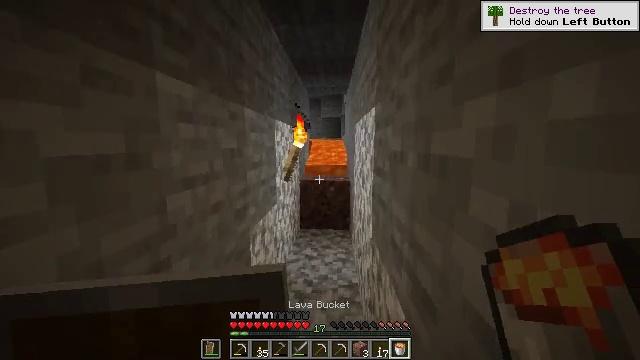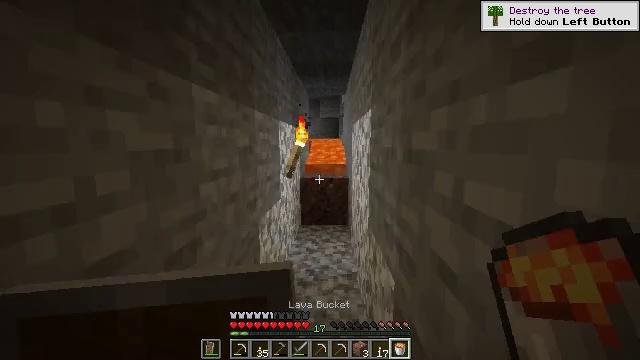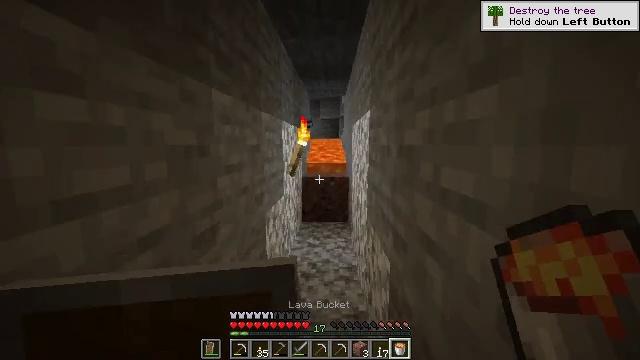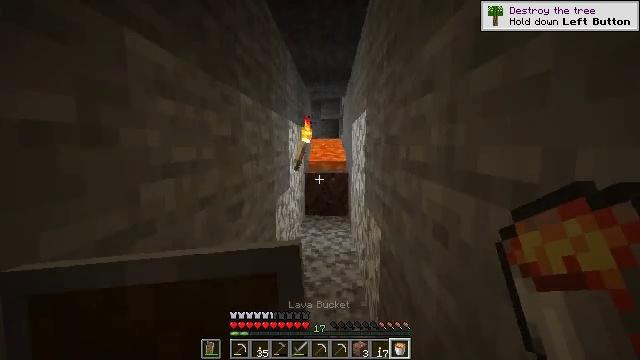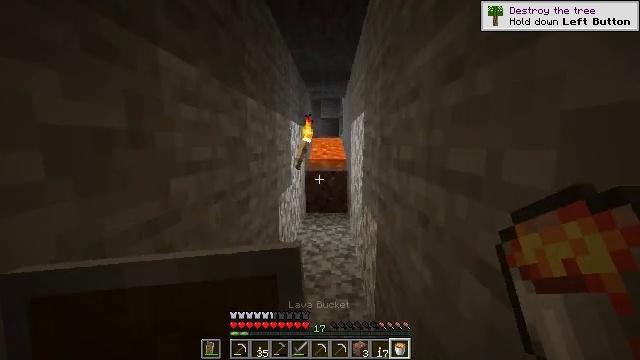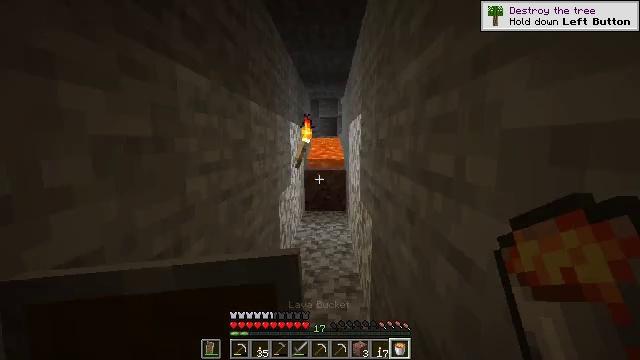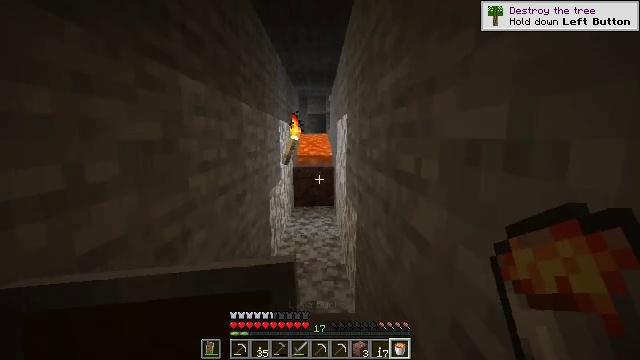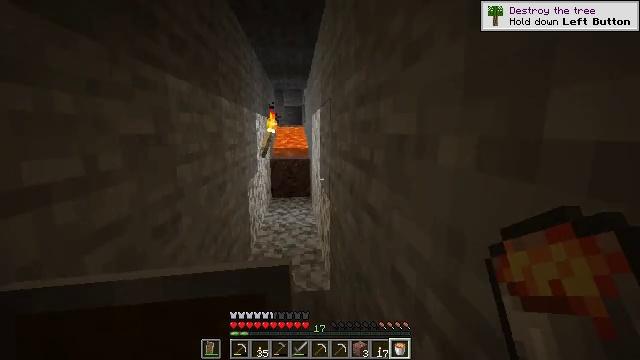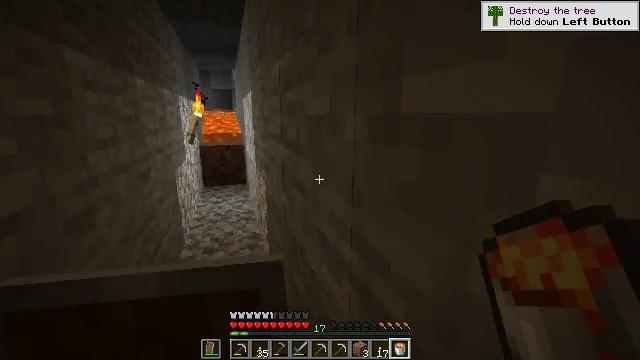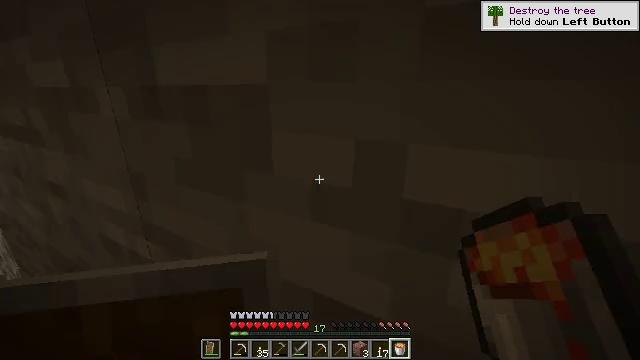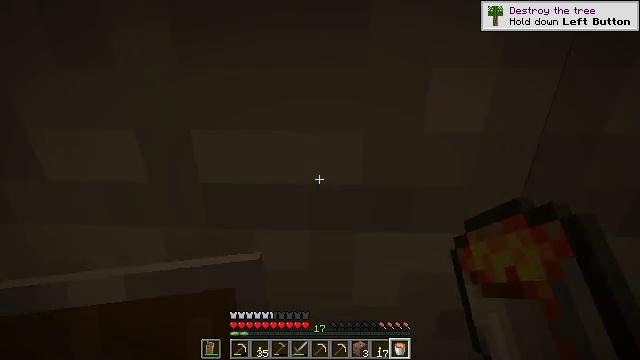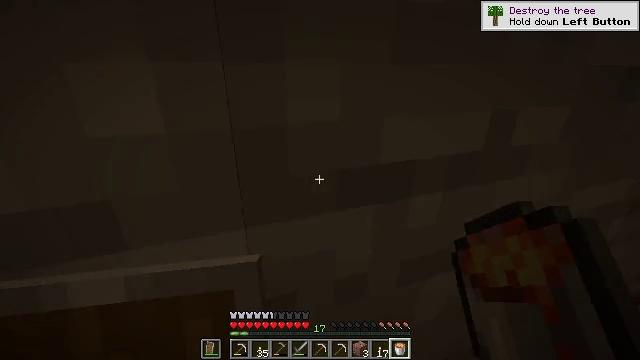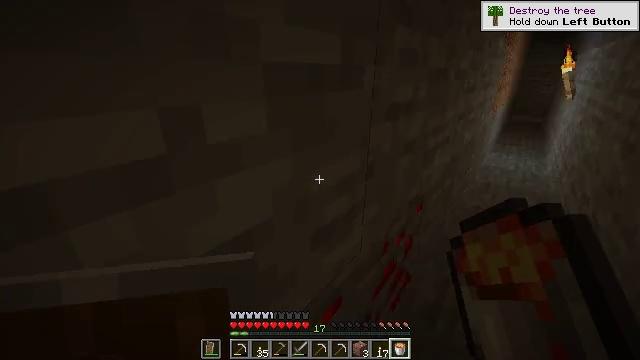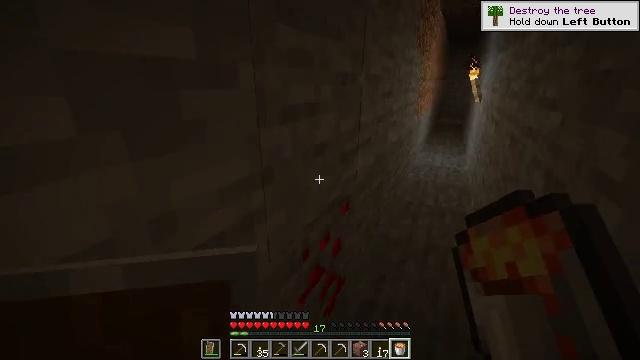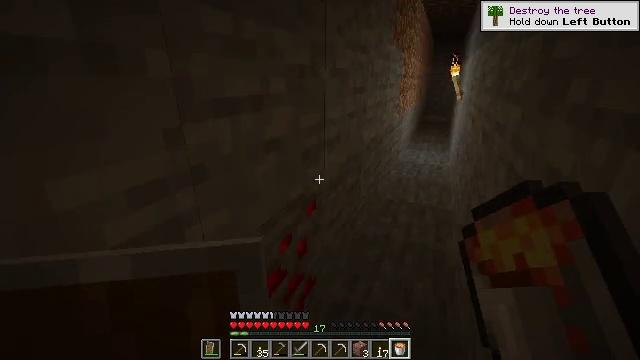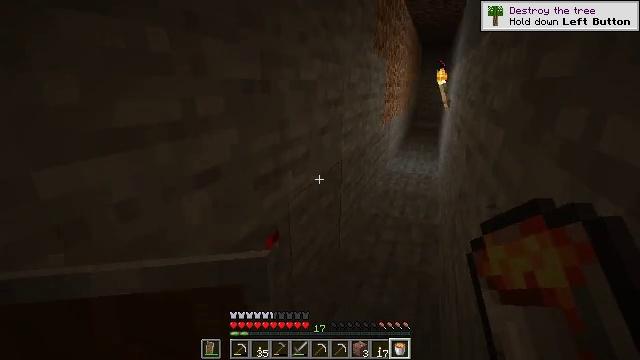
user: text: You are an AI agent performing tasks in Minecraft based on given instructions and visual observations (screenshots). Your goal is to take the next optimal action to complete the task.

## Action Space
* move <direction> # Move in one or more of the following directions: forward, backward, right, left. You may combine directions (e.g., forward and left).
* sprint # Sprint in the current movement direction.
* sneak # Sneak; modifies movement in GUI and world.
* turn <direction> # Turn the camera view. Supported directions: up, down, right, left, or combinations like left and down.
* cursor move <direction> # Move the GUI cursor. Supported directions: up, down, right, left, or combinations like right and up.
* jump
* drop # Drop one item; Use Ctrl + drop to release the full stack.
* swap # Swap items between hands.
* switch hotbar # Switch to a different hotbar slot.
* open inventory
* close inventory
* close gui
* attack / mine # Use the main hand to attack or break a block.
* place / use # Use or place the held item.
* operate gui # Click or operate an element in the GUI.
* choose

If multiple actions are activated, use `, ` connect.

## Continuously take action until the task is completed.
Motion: motion action
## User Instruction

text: craft item air
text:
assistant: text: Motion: move back
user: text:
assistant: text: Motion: move back
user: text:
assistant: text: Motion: move back
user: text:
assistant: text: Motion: move back
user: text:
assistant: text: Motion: move back
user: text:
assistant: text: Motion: move back, turn right
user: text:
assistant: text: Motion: turn right and down
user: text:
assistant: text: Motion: turn right and down
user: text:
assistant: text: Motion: move right, turn right and down
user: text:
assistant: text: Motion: move right, turn right and down
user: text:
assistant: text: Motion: move right, turn right and down
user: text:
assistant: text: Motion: move right, turn right
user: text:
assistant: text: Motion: move right, turn right and up
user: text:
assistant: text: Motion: move forward and move right, turn right
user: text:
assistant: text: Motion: move forward and move right, turn right and up
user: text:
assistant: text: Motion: move forward and move right
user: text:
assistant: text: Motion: move forward and move right
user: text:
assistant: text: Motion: move forward, turn left
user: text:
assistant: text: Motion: move forward, turn left
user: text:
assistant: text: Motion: move forward, turn left
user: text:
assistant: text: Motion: move forward, turn right and down
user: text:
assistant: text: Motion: move forward, turn right
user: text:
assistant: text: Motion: move forward, turn right and up
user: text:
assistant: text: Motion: move forward, turn right and up
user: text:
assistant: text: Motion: move forward, turn right and up
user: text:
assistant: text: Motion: move forward, turn right and up
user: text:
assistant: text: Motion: move forward, turn right
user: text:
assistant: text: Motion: move forward
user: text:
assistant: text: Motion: move forward
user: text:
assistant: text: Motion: move forward